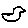
Label: bird